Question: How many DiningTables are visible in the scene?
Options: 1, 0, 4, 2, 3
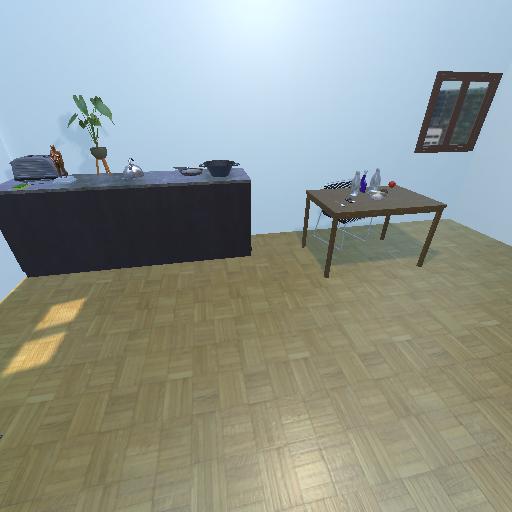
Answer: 1